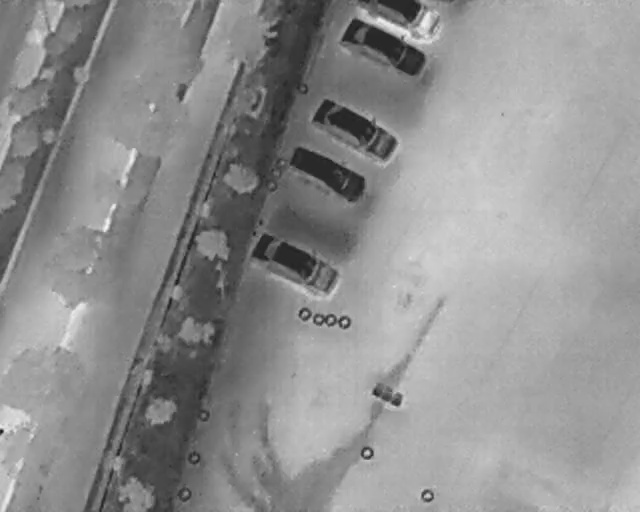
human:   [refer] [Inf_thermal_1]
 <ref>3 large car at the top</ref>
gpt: <box>[[51, 15, 58, 34, 27], [56, 0, 62, 18, 27], [58, -4, 65, 13, 2]]</box>

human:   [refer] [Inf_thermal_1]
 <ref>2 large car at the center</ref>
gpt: <box>[[42, 41, 49, 61, 23], [47, 24, 53, 42, 27]]</box>